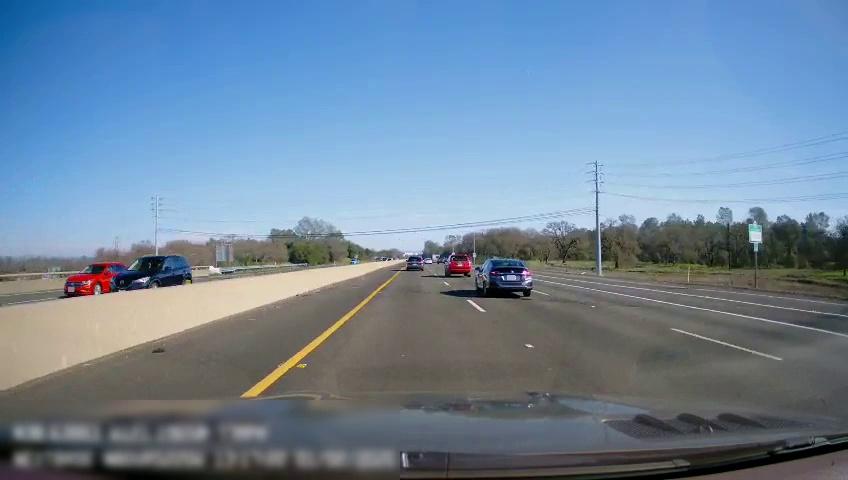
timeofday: Day
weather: Sunny
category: Drivable Space
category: Drivable Space
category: Vehicles | SUV
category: Vehicles | SUV
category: Vehicles | Car
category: Vehicles | SUV
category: Vehicles | SUV
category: Lanes | Current Lane
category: Lanes | Current Lane
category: Lanes | Current Lane
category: Lanes | Alternate Lane
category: Lanes | Alternate Lane
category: Lanes | Alternate Lane
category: Traffic | Signs
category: Traffic | Signs